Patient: sex M, age 43
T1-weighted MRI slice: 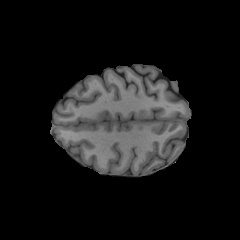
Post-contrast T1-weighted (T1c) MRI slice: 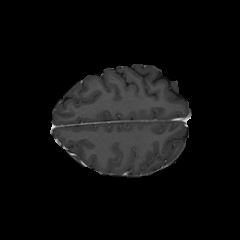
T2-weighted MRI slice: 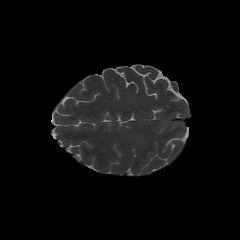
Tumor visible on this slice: no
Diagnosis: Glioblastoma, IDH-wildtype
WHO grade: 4